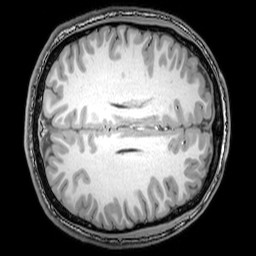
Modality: T1w
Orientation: axial
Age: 20
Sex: male
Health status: healthy
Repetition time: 0.081 s
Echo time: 0.037 s